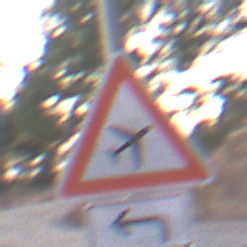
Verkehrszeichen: FlugbetriebLinks
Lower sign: RichtungsangabeDurchPfeile2
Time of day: SunriseSunset
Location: Outdoor (Suburban)
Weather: PartlyCloudy
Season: NotSpecified
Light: Natural